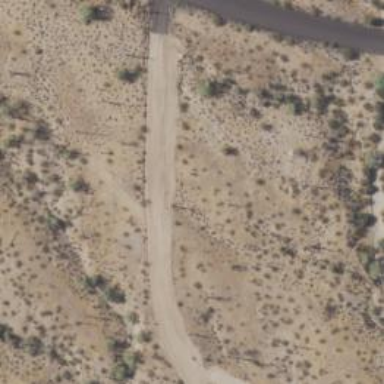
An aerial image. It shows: Driveway leading to service road.